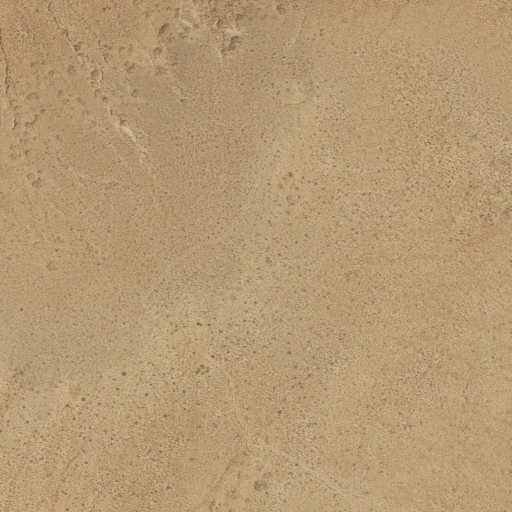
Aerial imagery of ridge(s) in Utah named North Point containing only shrub